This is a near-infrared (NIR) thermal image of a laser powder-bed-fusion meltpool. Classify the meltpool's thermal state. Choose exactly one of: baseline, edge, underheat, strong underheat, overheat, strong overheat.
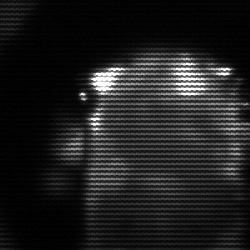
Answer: baseline